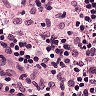
Metastatic tissue present: no